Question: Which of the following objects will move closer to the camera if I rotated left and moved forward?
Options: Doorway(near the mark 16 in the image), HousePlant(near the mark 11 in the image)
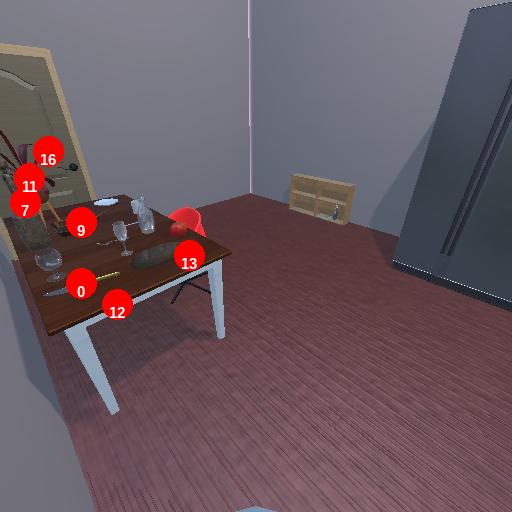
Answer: Doorway(near the mark 16 in the image)